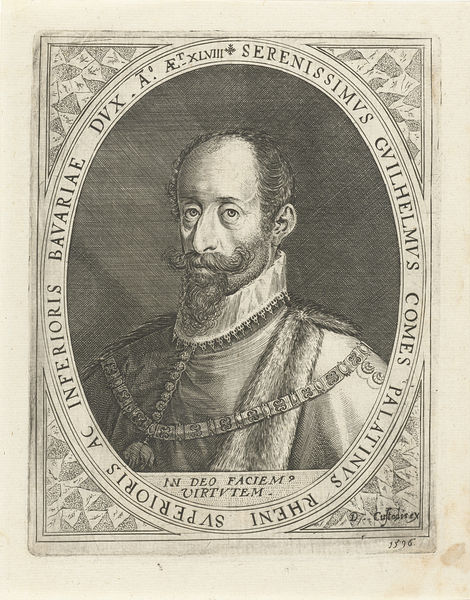
Titel: Portret van Willem V de Vrome van Beieren
Künstler: Dominicus Custos
Standort: Amsterdam
Institution: Rijksmuseum
Schlagwörter: 1596